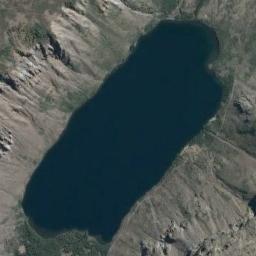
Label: lake